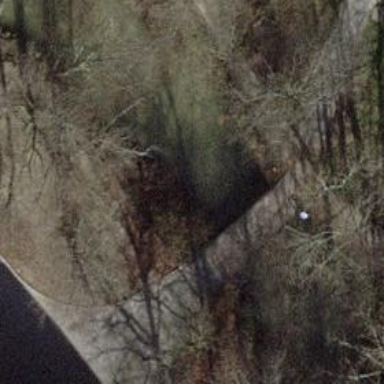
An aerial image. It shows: Path leading to bridge.